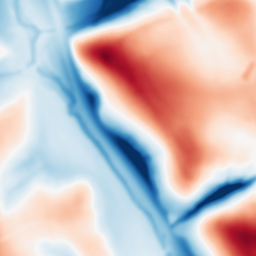
Category: multiscale
Decomposition family: dog_multiscale
Decomposition parameters: sigma_ratio: 2
n_scales: 4
base_sigma: 2
Upsampling method: cubic_mitchell
Upsampling parameters: scale: 8
Upsampling scale: 8